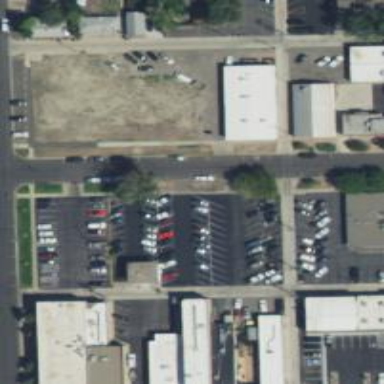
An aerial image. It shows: Parking space.